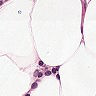
Metastatic tissue present: no